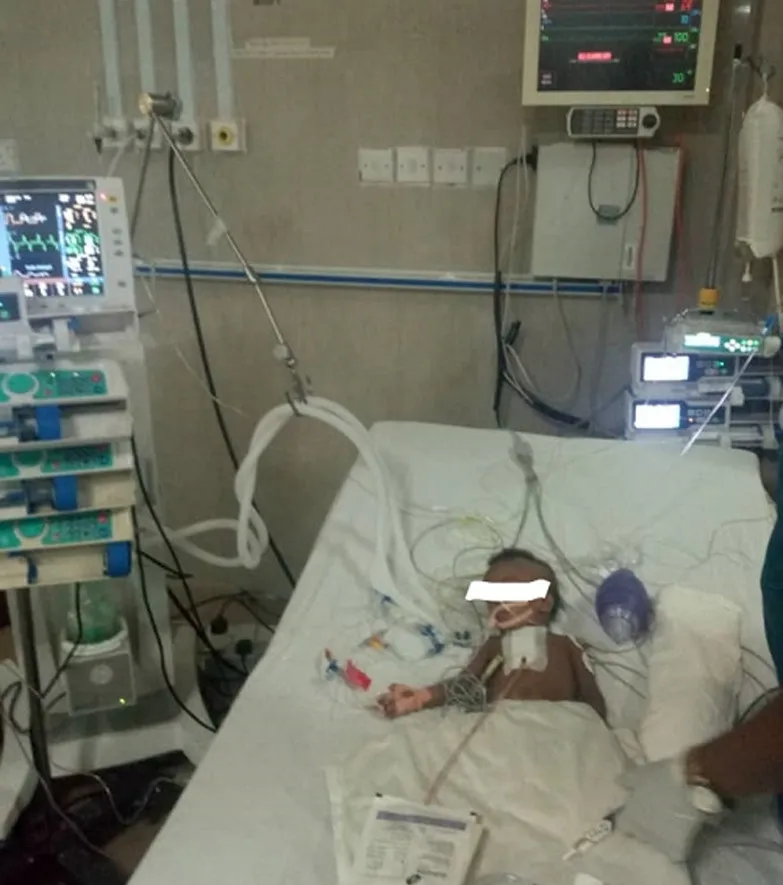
day 1 post-operative in ICU image.
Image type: radiology (x_ray)